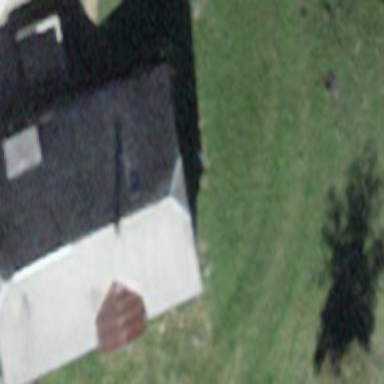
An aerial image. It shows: Farm building.